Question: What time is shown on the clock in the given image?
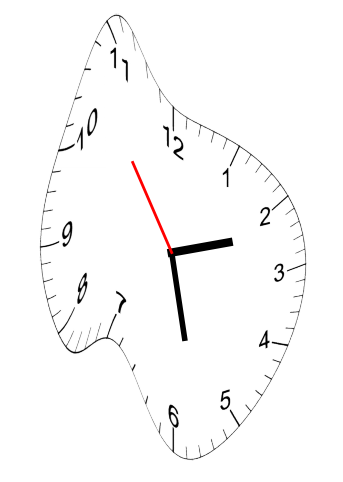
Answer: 02:27:54